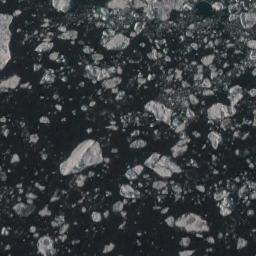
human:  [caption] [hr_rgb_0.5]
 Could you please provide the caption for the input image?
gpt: Countless ice cubes of various sizes are connected into a loose, Large piece floating on the blue sea .

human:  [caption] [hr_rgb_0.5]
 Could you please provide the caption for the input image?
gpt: There are sea ice of different shapes and sizes .

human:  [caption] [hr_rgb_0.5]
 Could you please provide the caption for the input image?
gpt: There are many ice on the deep blue sea .

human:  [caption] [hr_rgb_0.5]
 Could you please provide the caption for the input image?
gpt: A lot of small pieces of sea ice float in the deep blue sea .

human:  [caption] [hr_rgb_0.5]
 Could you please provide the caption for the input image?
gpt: There are many pieces of sea ice .